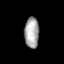
Tissue: prostate
Cell type: Epithelial cells
Senescence score: 0.2681
Nuclear area (px): 440
Mean DAPI intensity: 164.975